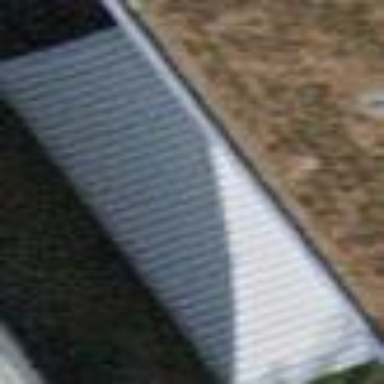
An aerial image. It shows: View of roof of building.